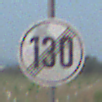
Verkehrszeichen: EndeGeschwindigkeit130
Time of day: SunriseSunset
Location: Outdoor (Nature)
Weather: PartlyCloudy
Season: NotSpecified
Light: Natural